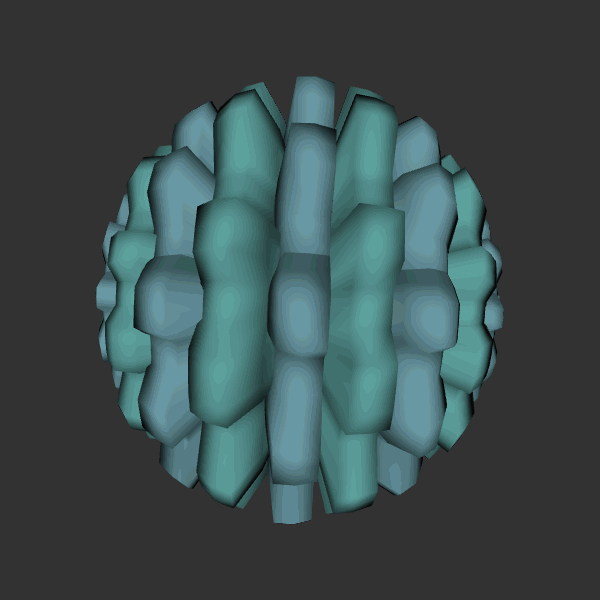
Background: dark